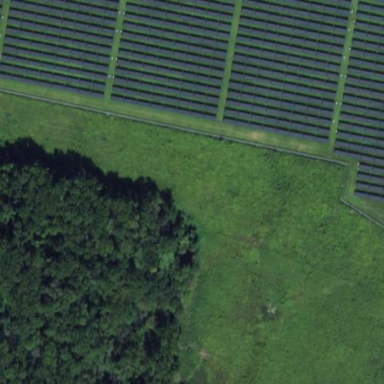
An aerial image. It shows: Solar power plant utilizing photovoltaic technology to produce electricity.